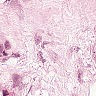
Metastatic tissue present: yes